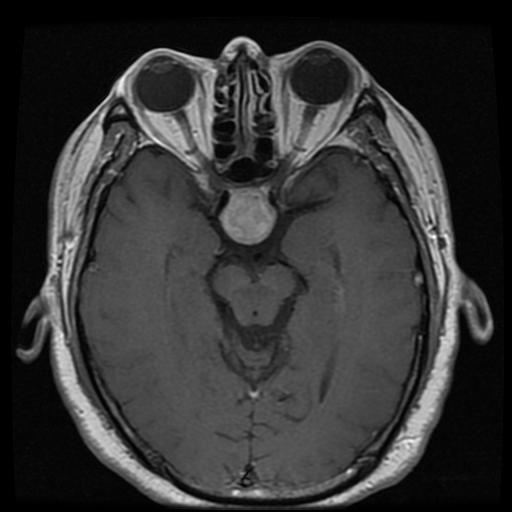
Label: pituitary